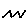
Label: zigzag